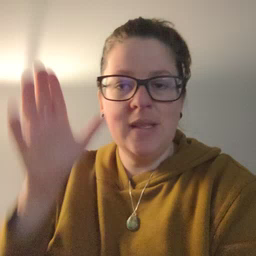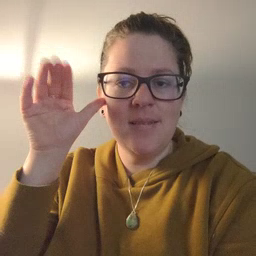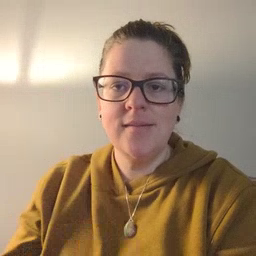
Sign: donkey